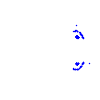
Particle: proton